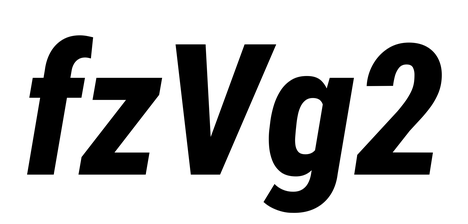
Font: Roboto-Italic_Condensed_ExtraBold_Italic